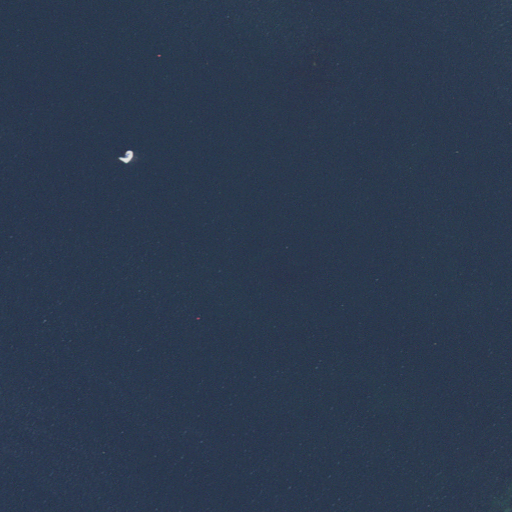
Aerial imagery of island in Massachusetts named White Ledge containing open water and herbaceous wetlands